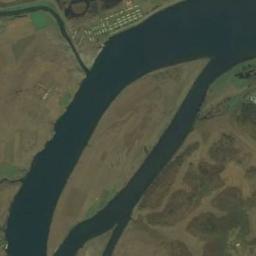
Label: river